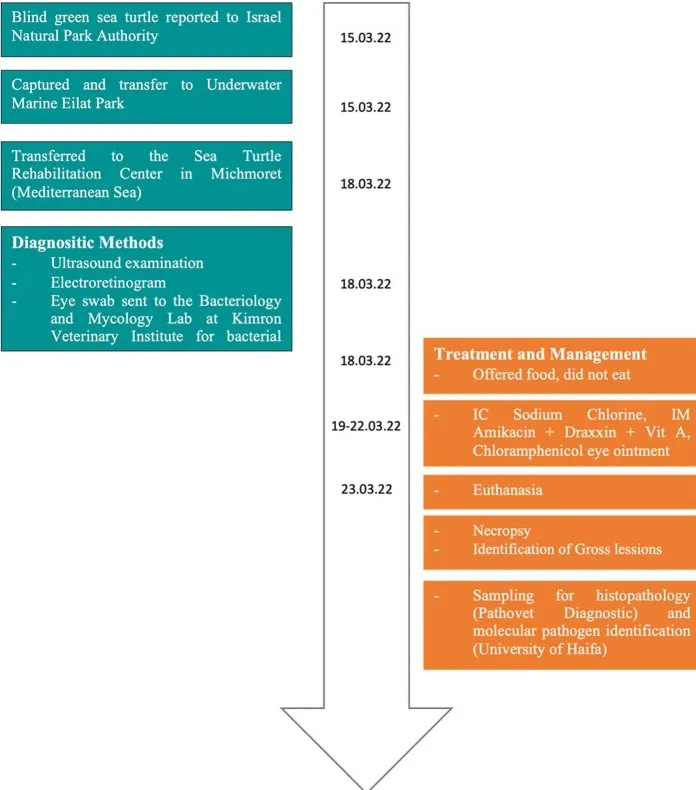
Timeline of events.
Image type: chart (chart)